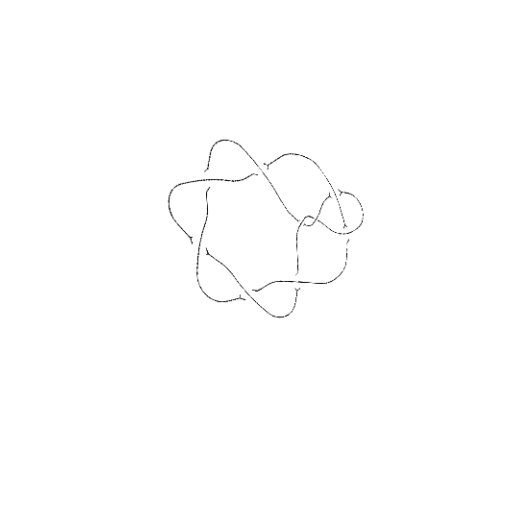
Crossing number: 9